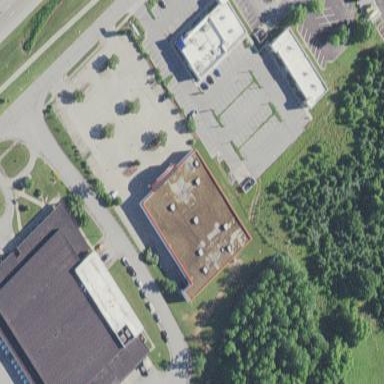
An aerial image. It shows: Building.